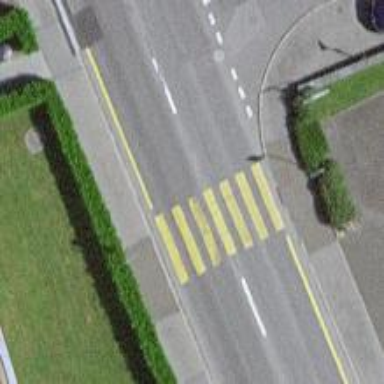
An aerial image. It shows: Zebra crossing on the road.